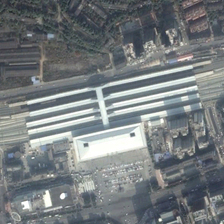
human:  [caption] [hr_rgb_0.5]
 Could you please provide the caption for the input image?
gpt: many buildings and a parking lot are in two sides of a railway station .

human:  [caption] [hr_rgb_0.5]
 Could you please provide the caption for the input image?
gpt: the railway station is white and well-designed, surrounded by crowded buildings .

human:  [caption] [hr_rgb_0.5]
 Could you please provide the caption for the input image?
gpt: the railway station is white and well-designed, surrounded by crowded buildings .

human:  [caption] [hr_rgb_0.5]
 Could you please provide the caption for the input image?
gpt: many buildings and a parking lot are in two sides of a railway station .

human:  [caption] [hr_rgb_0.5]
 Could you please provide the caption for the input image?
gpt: many buildings and a parking lot are in two sides of a railway station .